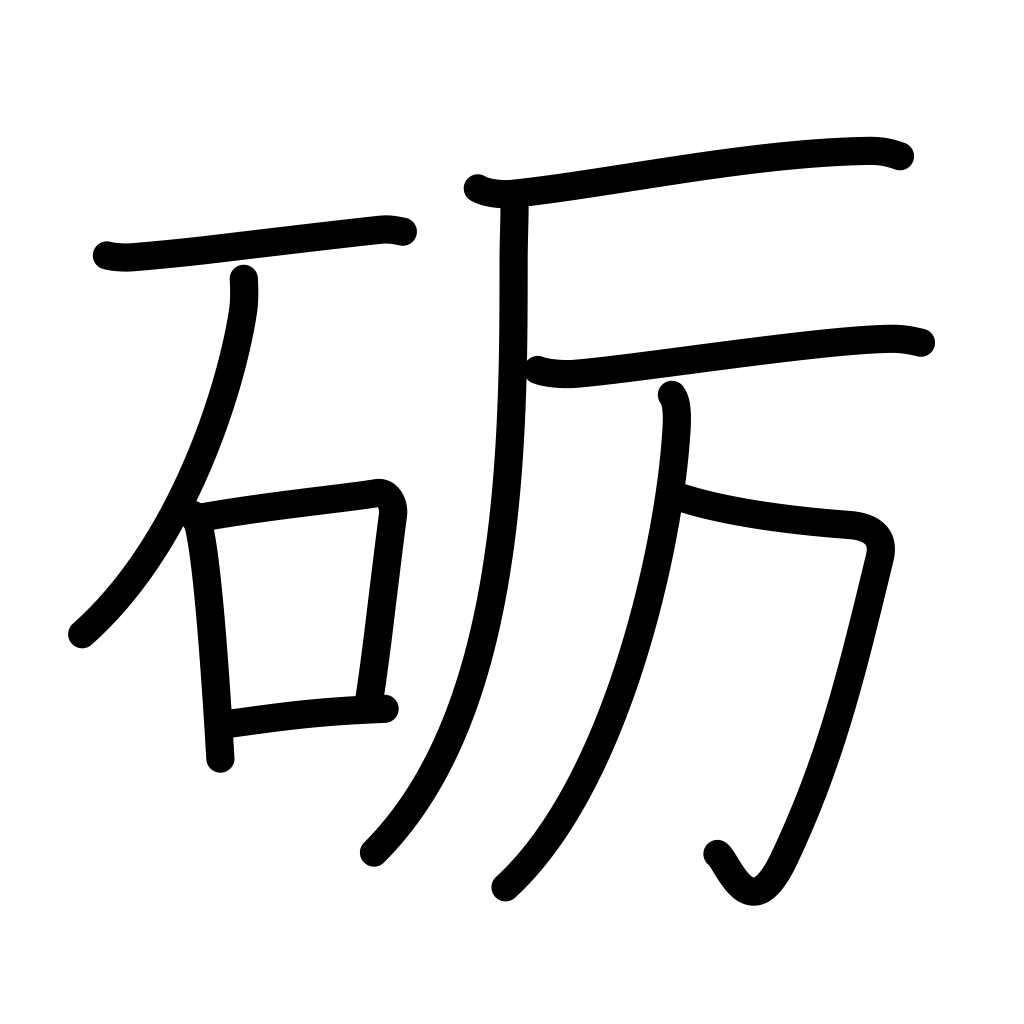
Meaning: whetstone, polish